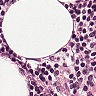
Metastatic tissue present: no